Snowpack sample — Rabbit Ears Pass, Jackson County, Colorado, USA (12/17/25, 1:08 PM MST)
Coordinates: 40.387, -106.625
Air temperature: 34 °F
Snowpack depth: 46 cm
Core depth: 40 cm
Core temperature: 28.4 °F
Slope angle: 6°, slope face: 165°
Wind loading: medium
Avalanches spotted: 0
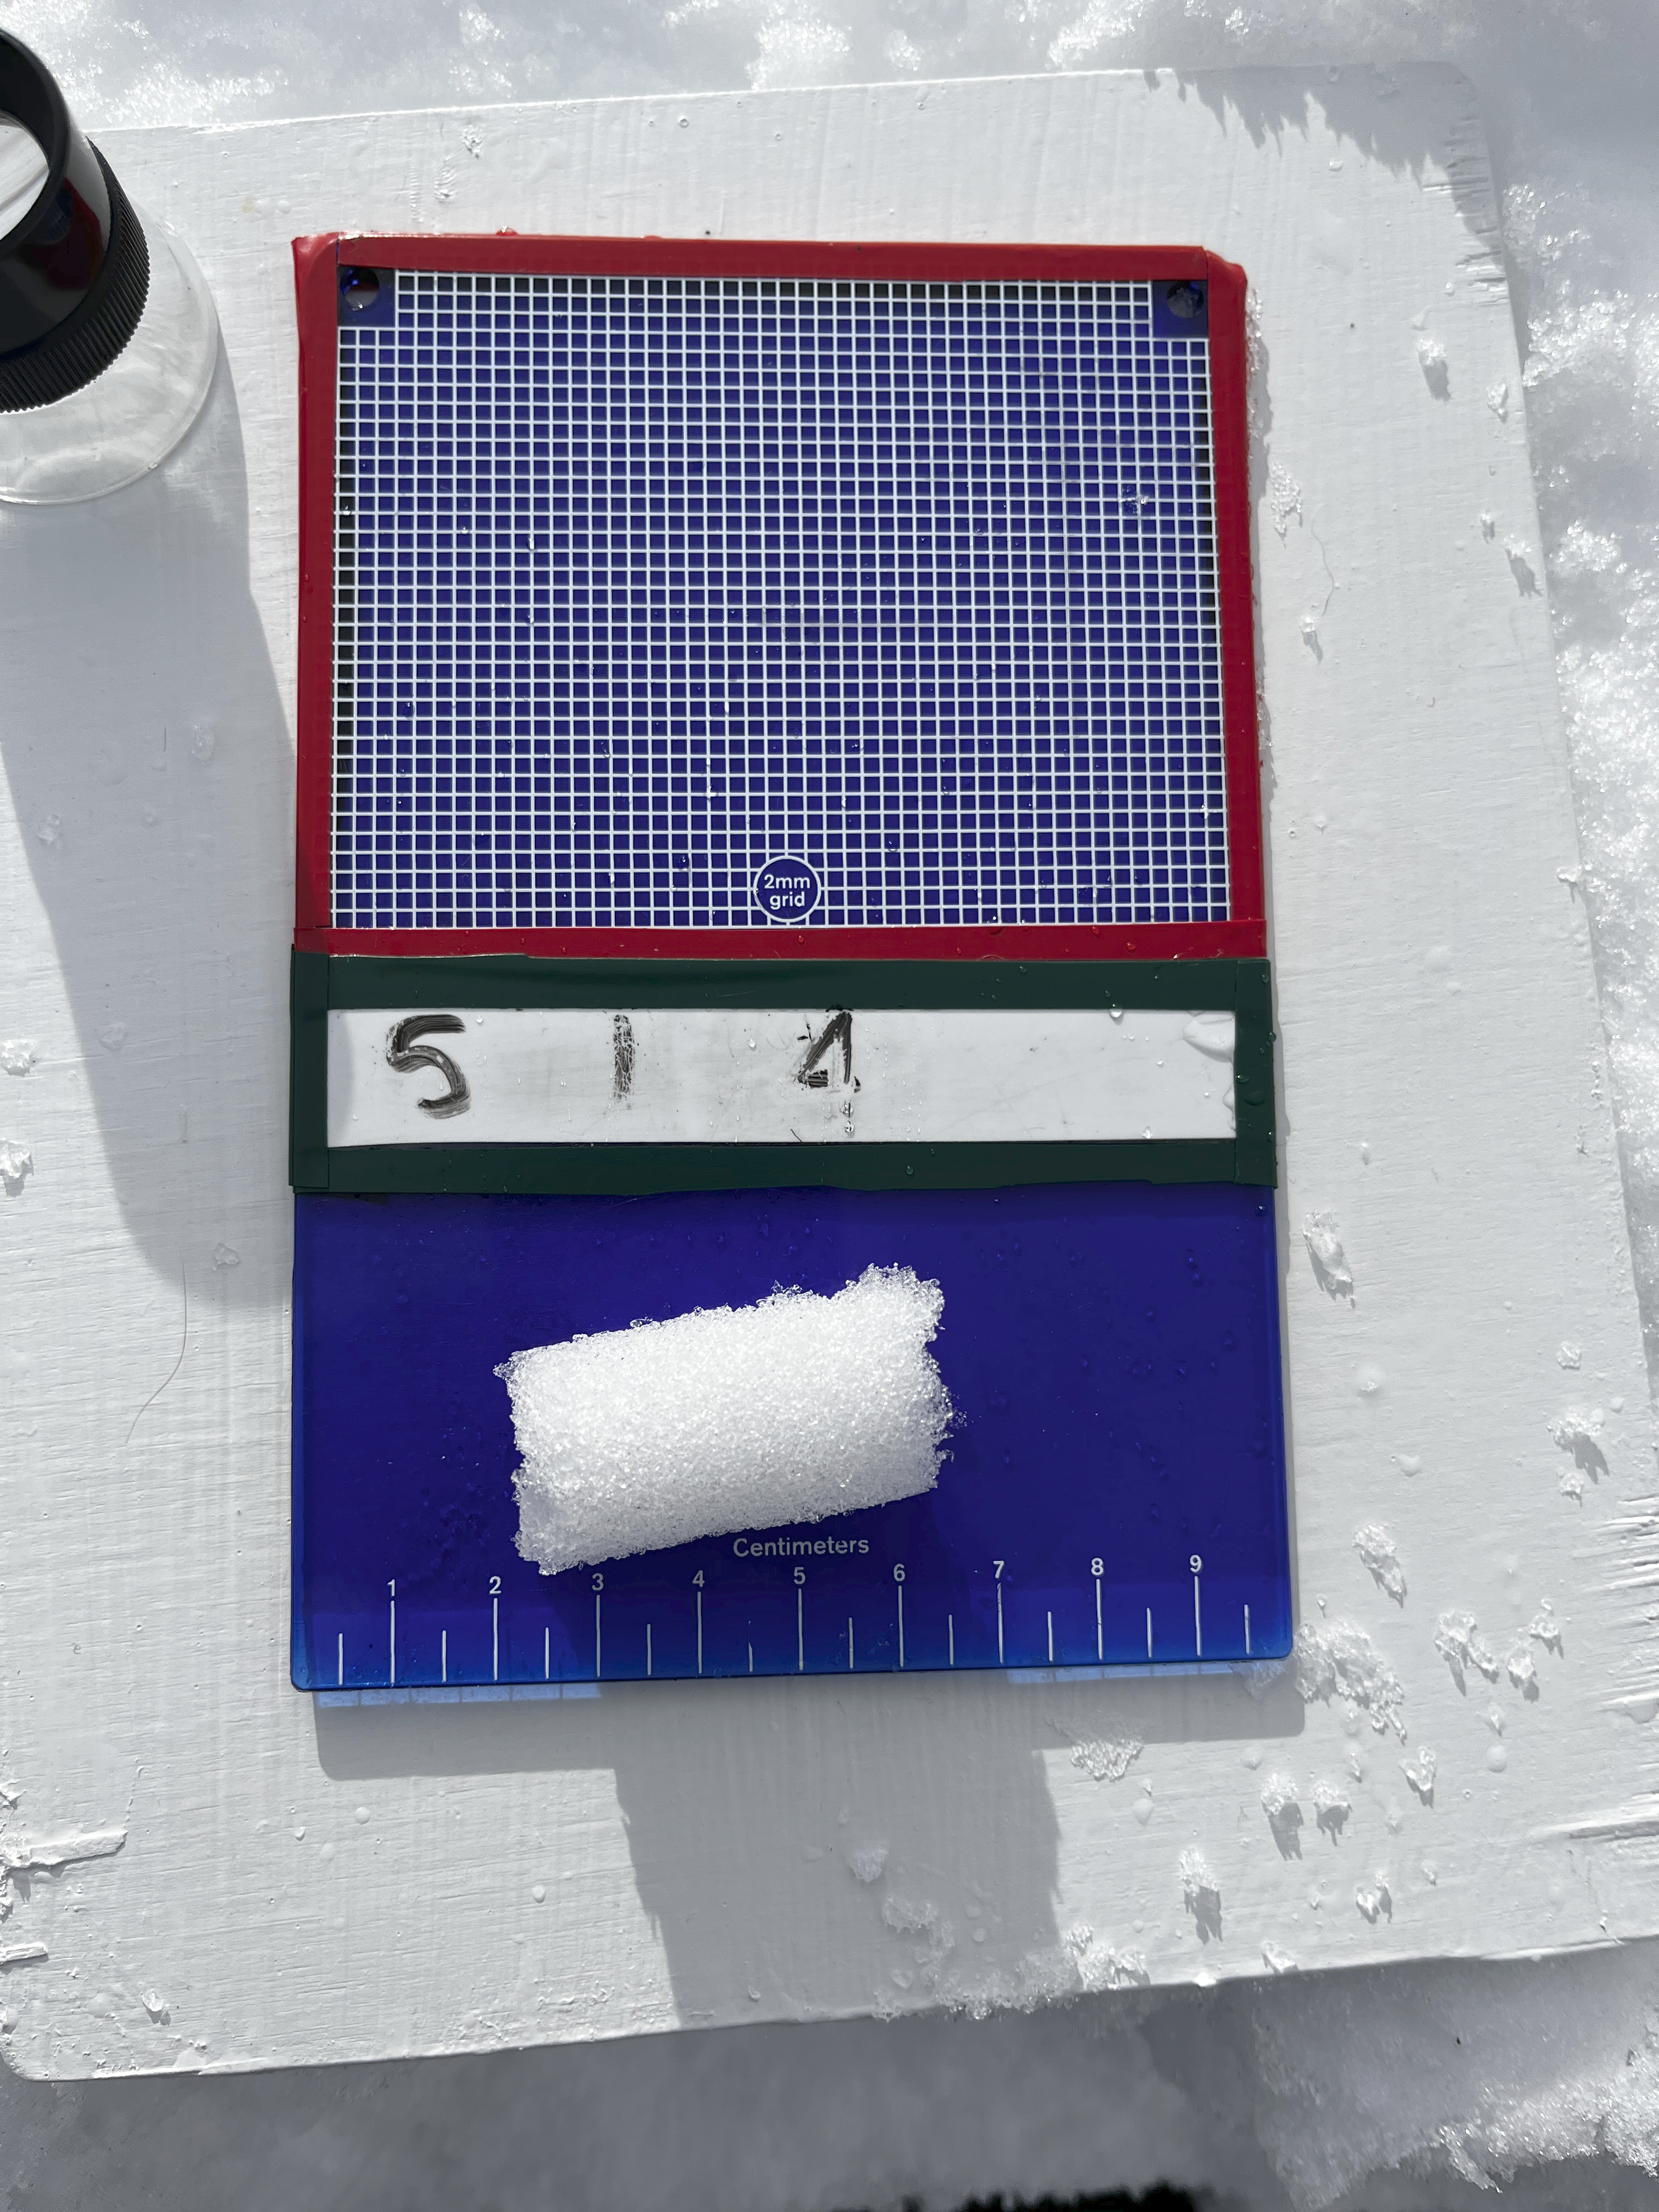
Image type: crystal_card
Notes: No avalanches spotted nearby, although collected in a meadowy area with minimal risk on this face of the pass.